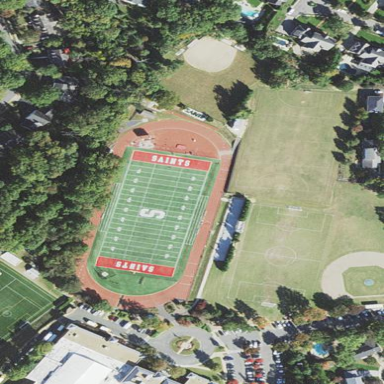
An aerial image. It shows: American football pitch.